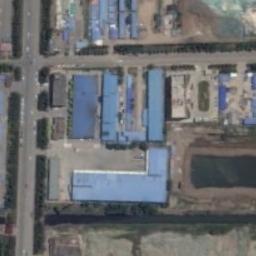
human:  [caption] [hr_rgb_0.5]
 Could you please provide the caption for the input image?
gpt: The industrial area with some blue workshops is surrounded by roads .

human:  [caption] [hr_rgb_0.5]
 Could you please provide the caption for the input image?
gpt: The industrial area is large .

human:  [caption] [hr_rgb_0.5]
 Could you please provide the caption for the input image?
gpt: There are many houses of different shapes and sizes in the industrial zone .

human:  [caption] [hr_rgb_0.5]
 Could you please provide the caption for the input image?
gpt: There are factories and roads in an industrial area, There are green belts and there are free land .

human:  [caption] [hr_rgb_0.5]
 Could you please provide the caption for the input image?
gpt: There are some blue buildings on the industrial area .